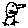
Label: bird